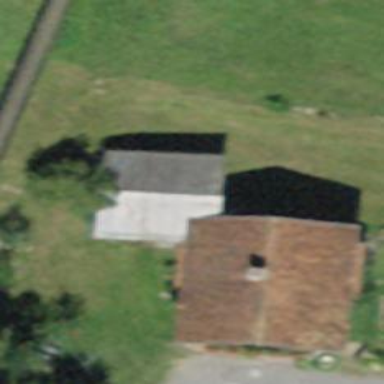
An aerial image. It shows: Gabled roof on farm auxiliary building.